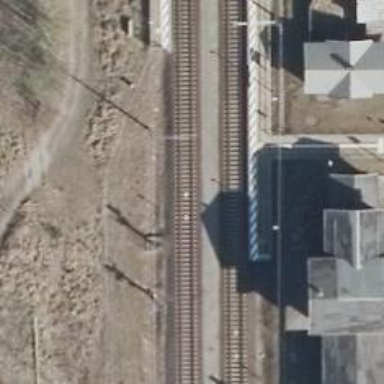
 with repeated signals along the railway line."